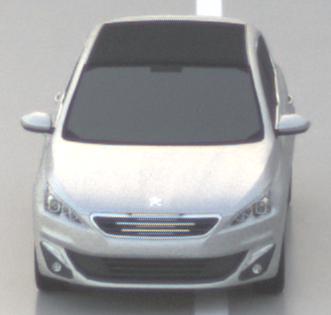
Make: Peugeot
Model: 308 VTi 82
Detailed model: 308 (II)
Model produced from: 2013/09
Model produced until: 2014/11
Doors: 5
Color: white
Road condition: wet road
Daytime: sunrise or sunset
Contrast: low contrast